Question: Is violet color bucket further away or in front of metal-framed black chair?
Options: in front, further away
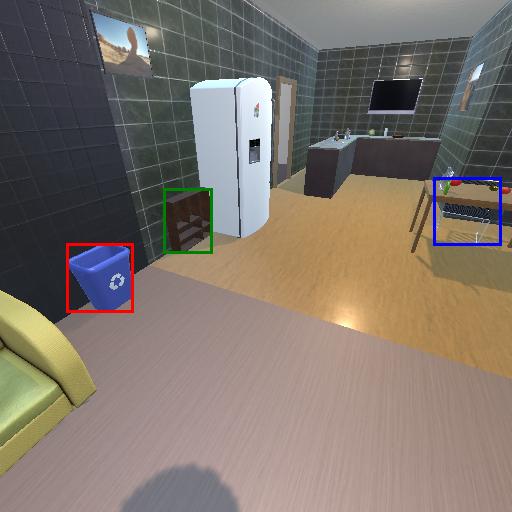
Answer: in front